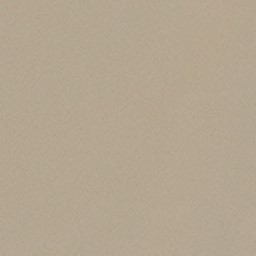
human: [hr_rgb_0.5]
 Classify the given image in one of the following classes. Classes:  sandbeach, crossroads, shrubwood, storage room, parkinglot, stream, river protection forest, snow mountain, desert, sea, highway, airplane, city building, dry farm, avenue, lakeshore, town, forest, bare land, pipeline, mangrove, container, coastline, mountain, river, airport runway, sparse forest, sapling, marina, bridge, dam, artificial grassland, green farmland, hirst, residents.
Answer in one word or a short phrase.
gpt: desert